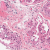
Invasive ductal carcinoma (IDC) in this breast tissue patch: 0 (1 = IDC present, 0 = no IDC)